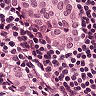
Metastatic tissue present: yes